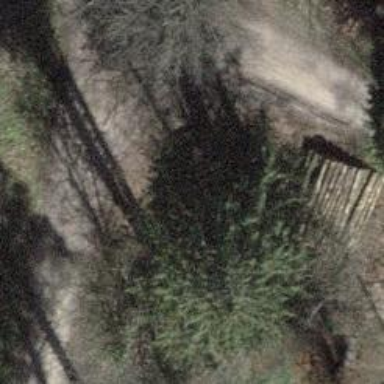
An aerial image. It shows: Brown bench in the vicinity.